Interaction volume radius: 5 \u00c5
Interaction volume height: 20 \u00c5
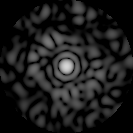
Disorder parameter: 0.8045